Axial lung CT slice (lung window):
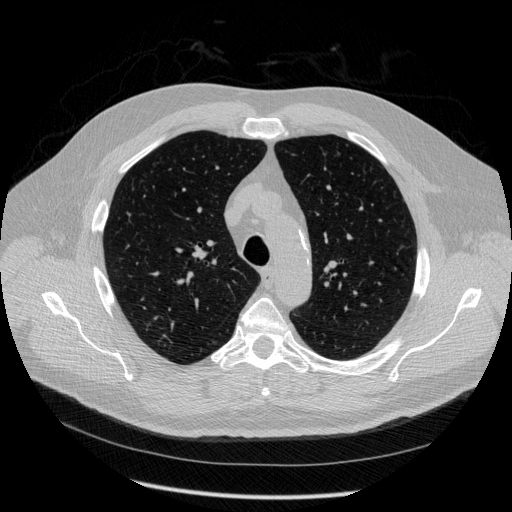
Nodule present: no